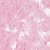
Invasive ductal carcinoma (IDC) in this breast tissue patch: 0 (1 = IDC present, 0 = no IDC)